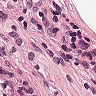
Metastatic tissue present: no